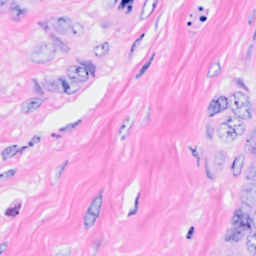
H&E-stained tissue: Breast